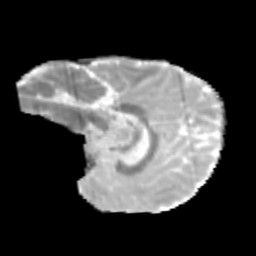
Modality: MD
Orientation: sagittal
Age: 12
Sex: male
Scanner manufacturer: siemens
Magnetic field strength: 3 T
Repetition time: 3.8 s
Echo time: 0.07 s